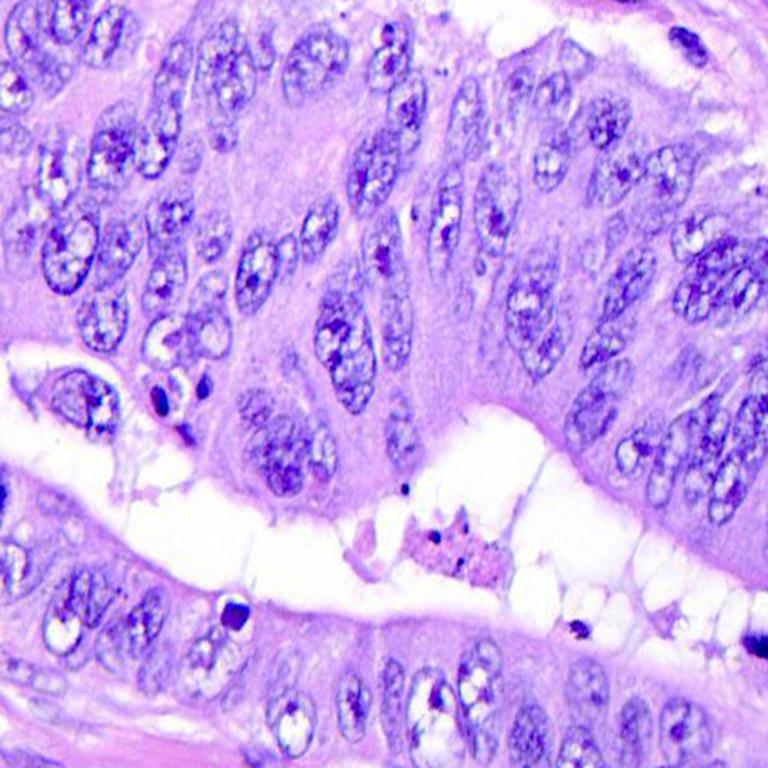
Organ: colon
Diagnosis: adenocarcinomas